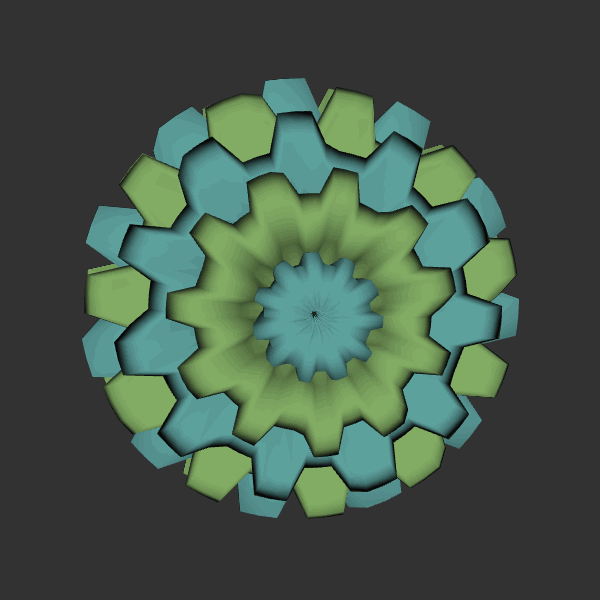
Background: dark